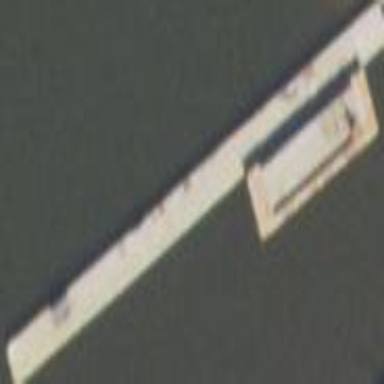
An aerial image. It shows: Military pier made of concrete.